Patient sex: F
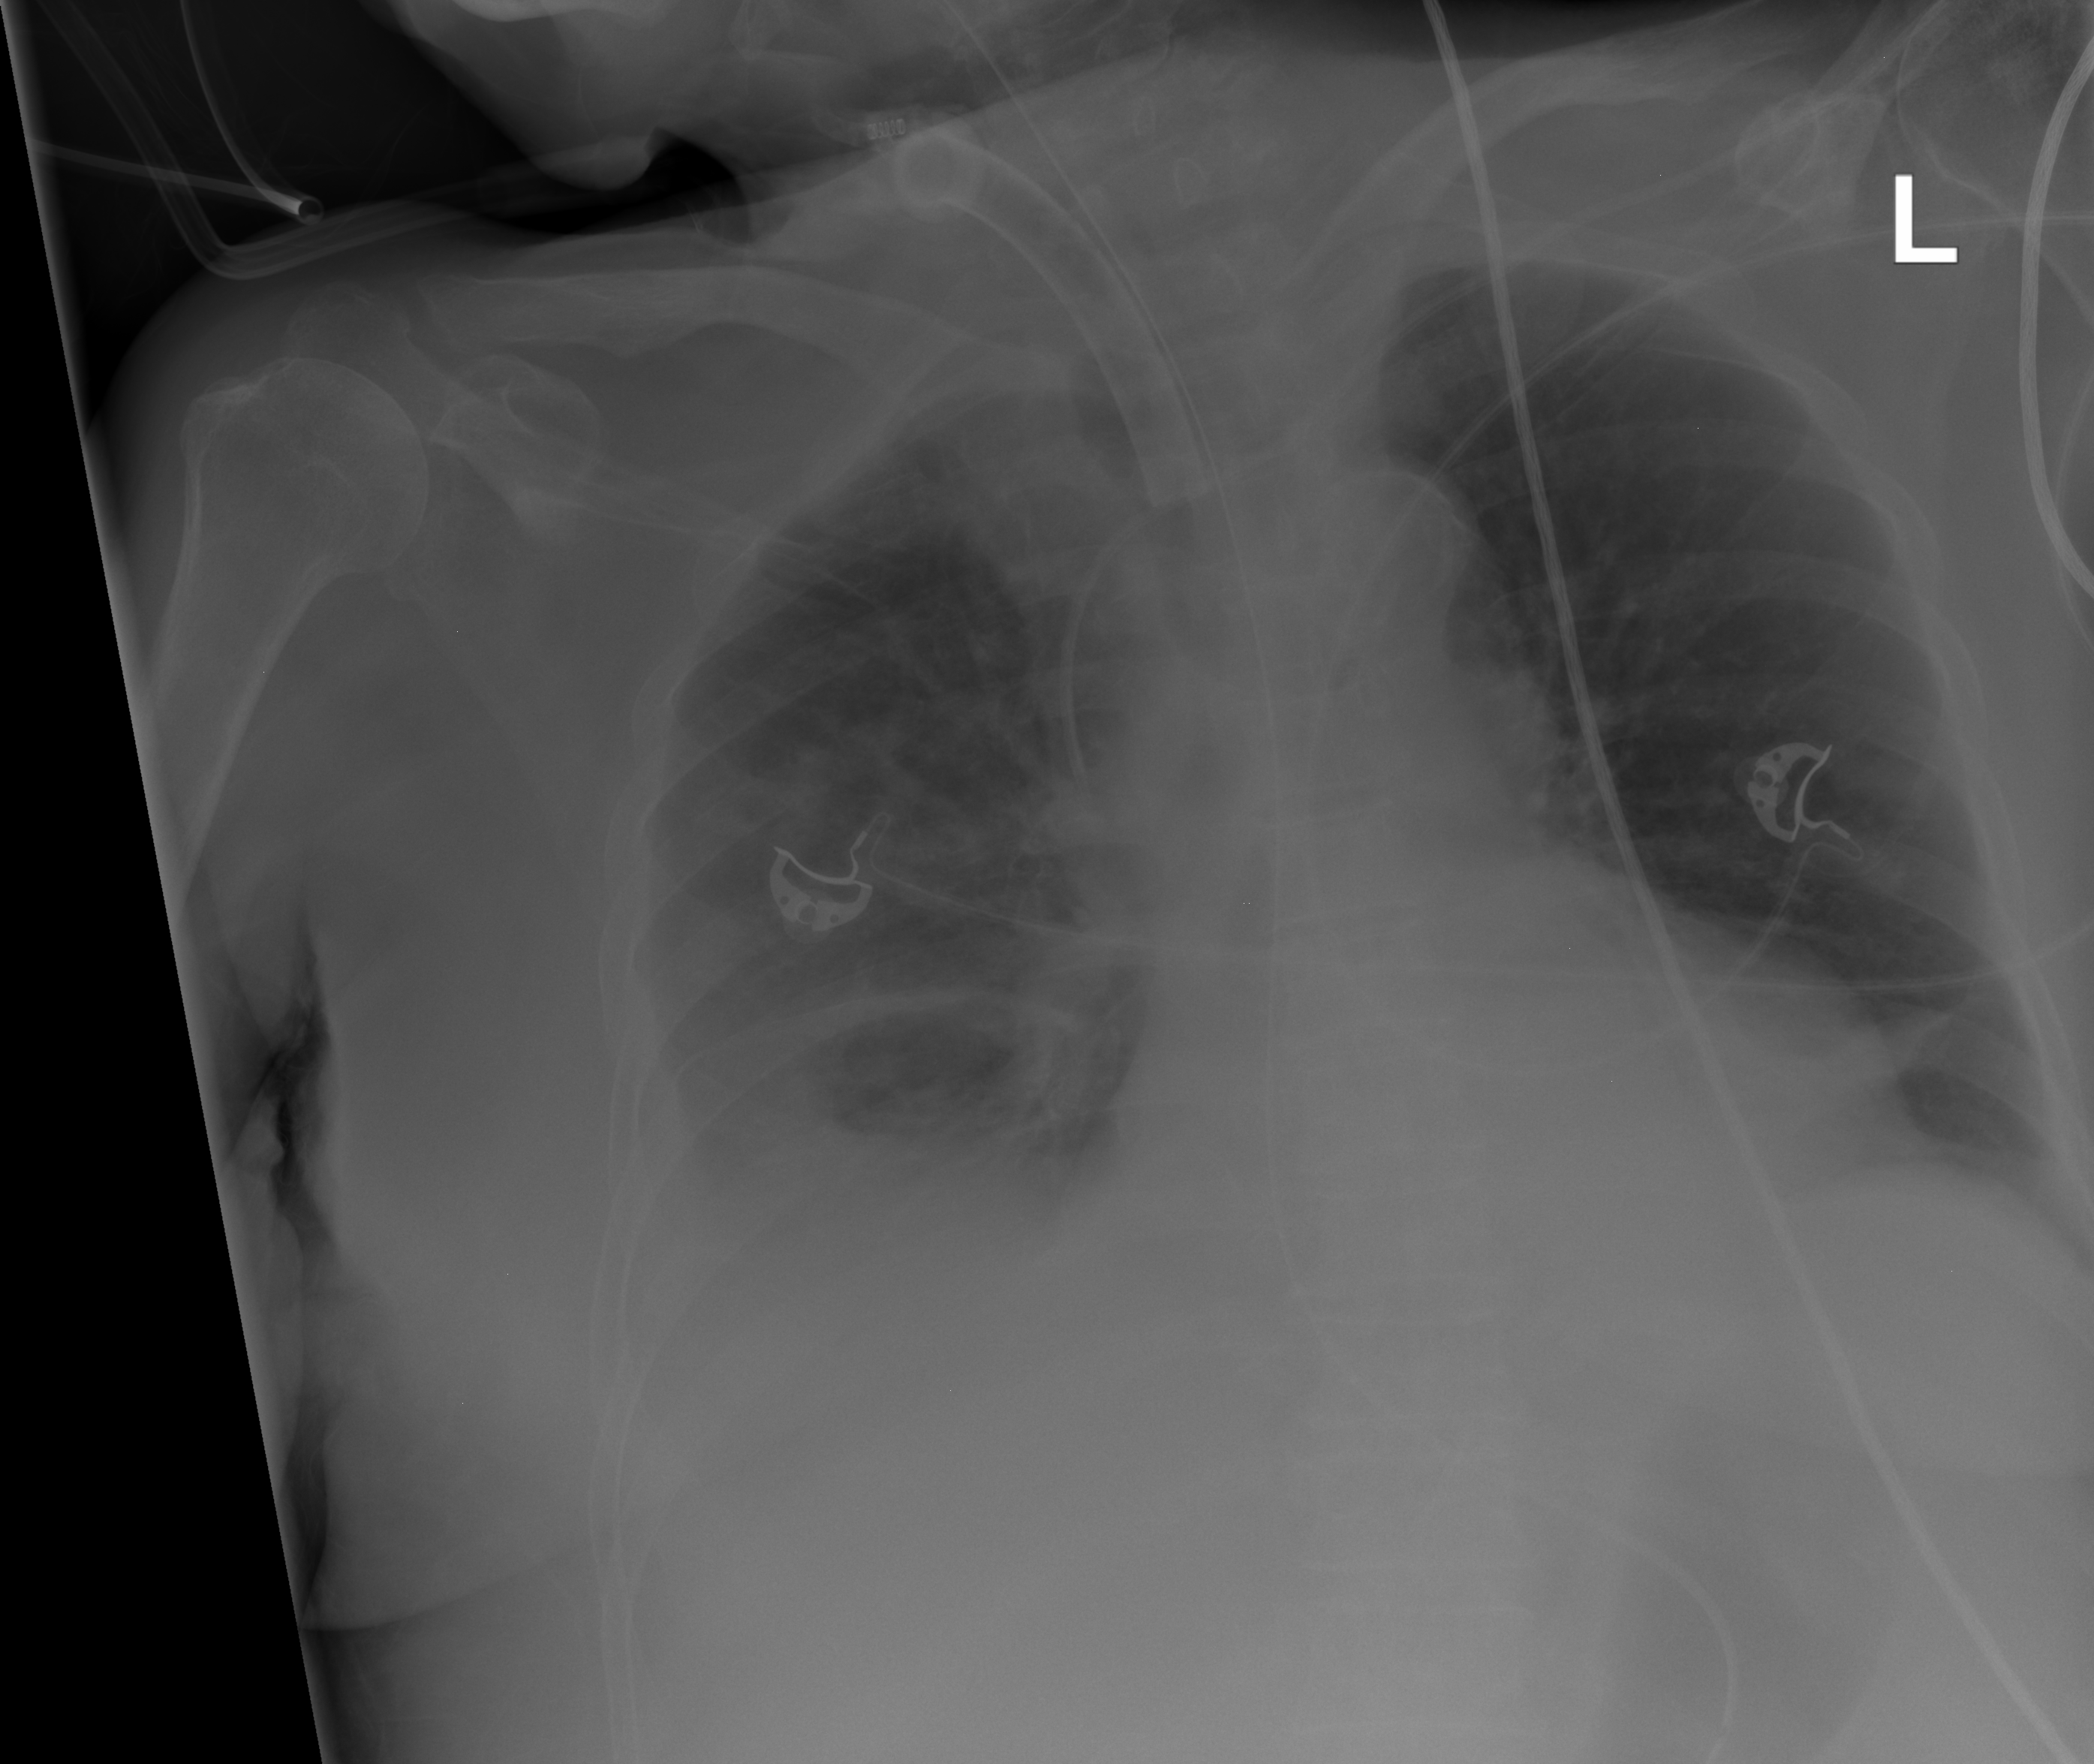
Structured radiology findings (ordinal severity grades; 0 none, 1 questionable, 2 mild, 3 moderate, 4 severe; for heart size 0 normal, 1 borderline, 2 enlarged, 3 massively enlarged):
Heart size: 1
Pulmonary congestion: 0
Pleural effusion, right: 3
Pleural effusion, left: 0
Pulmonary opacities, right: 0
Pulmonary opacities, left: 0
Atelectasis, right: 2
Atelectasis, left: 2